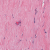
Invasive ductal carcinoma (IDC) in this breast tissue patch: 0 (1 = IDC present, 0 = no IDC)